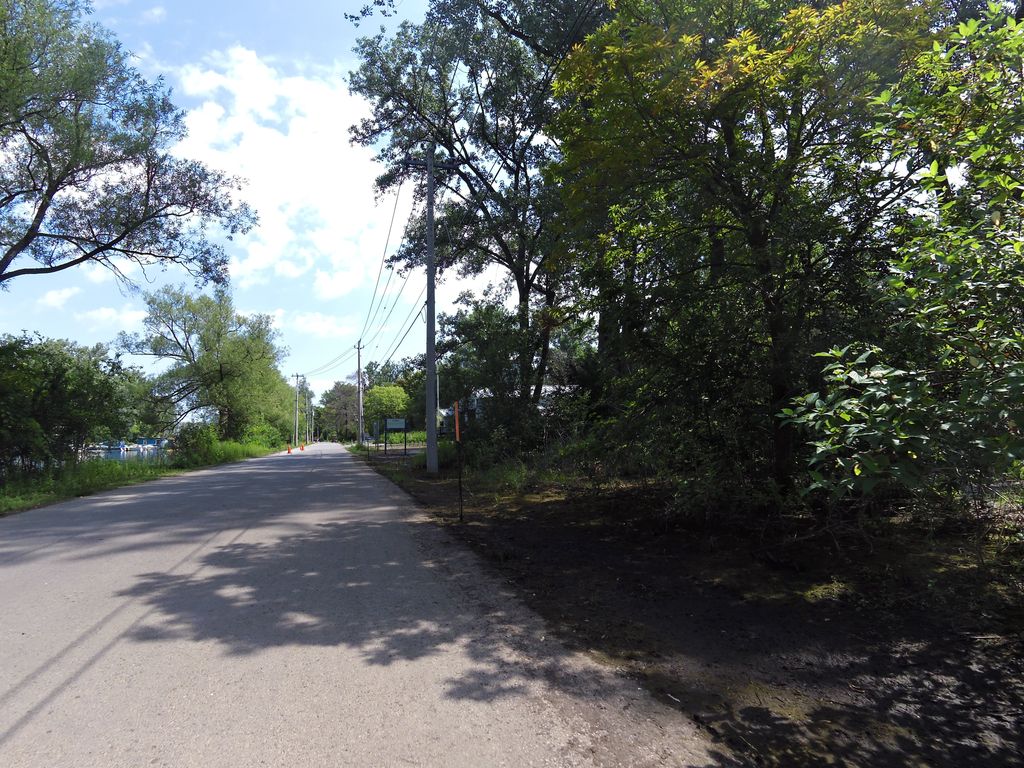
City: toronto